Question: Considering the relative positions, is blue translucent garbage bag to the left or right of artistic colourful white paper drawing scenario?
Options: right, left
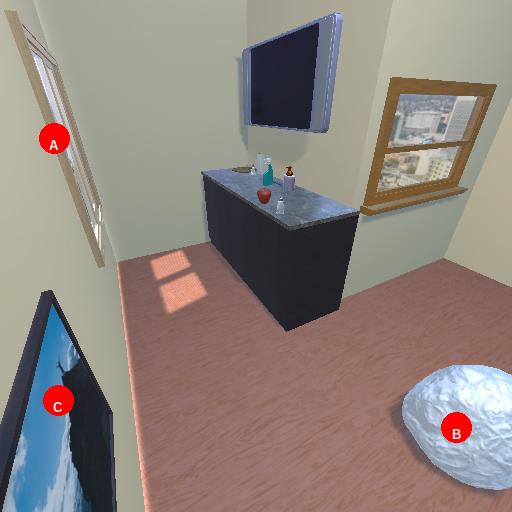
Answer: right